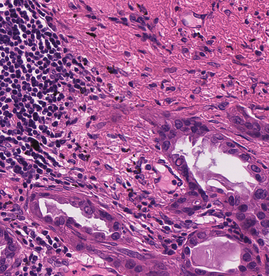
Tumor epithelial tissue: yes
Tumor-associated stroma tissue: yes
Normal tissue: no